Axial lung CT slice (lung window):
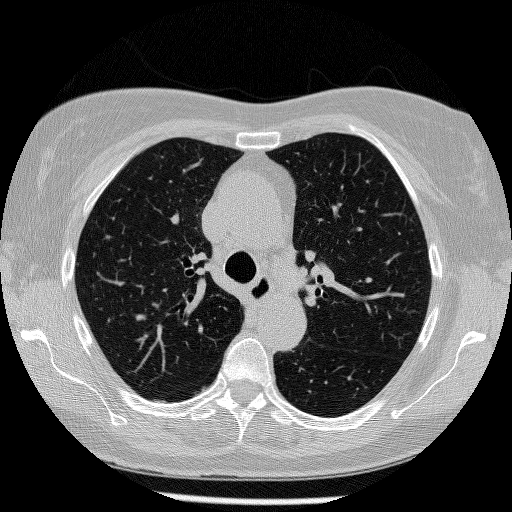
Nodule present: no